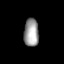
Tissue: lung
Cell type: Endothelial cells
Senescence score: 0.5641
Nuclear area (px): 407
Mean DAPI intensity: 155.646